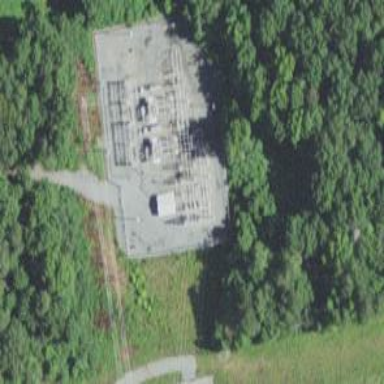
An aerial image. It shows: Distribution power substation secured by fence.